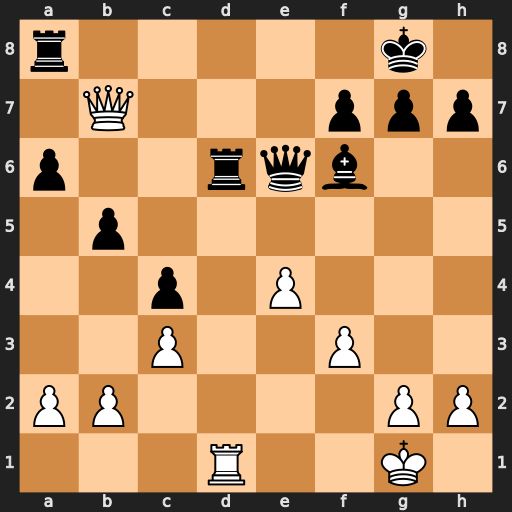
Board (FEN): r5k1/1Q3ppp/p2rqb2/1p6/2p1P3/2P2P2/PP4PP/3R2K1
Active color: w
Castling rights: -
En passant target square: -
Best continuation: Qxa8+ Bd8 Qxd8+ Rxd8 Rxd8+ Qe8 Rxe8#